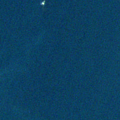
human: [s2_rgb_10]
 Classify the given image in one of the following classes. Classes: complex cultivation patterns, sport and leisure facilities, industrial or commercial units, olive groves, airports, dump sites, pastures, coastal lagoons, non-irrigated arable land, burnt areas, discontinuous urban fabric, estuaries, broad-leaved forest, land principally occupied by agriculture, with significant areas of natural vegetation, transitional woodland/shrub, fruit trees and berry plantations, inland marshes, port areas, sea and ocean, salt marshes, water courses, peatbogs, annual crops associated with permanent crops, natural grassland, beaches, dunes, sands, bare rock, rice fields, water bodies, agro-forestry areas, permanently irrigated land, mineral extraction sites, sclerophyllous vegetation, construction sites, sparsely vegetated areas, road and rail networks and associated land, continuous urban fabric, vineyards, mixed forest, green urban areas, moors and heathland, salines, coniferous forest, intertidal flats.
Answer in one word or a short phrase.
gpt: sea and ocean